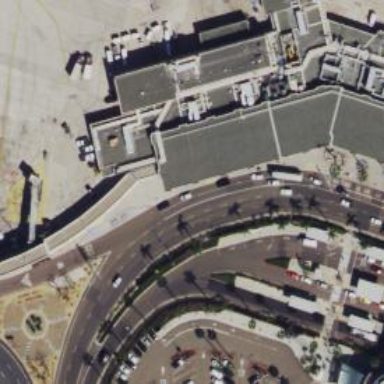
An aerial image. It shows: Information terminal.